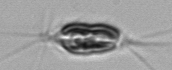
Label: Chrysochromulina